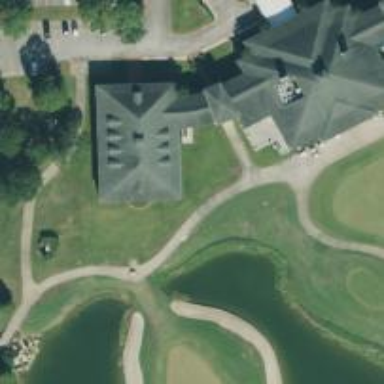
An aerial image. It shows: Service road used as golf cart path.